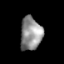
Tissue: skin
Cell type: Epithelial cells
Senescence score: 0.2604
Nuclear area (px): 698
Mean DAPI intensity: 144.133